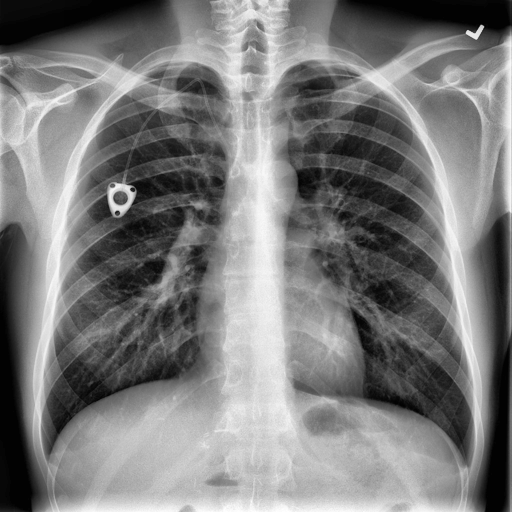
Finding: NORMAL